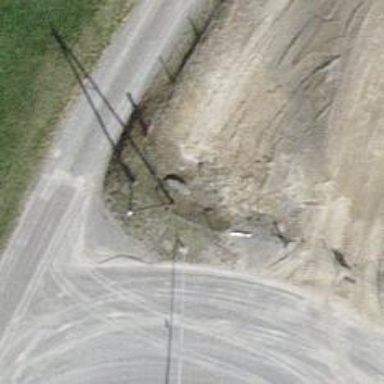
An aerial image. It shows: Minor power line.